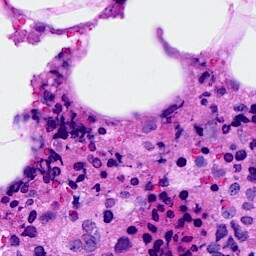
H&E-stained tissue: Breast